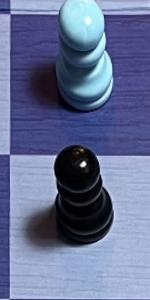
Label: Pawn_Black